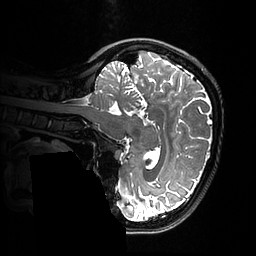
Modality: T2w
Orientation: sagittal
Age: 28
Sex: female
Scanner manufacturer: ge
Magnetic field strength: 3 T
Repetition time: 3.202 s
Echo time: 0.06596 s